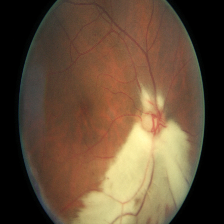
Diabetic retinopathy grade: Moderate